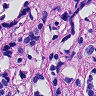
Metastatic tissue present: yes